【题型】证明题　【知识点】解析几何　【难度】medium
已知双曲线 $C: \frac{x^2}{a^2} - \frac{y^2}{b^2} = 1 \ (a > 0, b > 0)$ 的焦距为 $2\sqrt{5}$，曲线 $C$ 的一条渐近线与直线 $l: y = -\frac{1}{2}x + 1$ 垂直. \\
(1) 求曲线 $C$ 的方程; \\
(2) 数列 $\{a_n\}, \{b_n\}$ 是正项数列，且数列 $\{b_n\}$ 是公差为 4 的等差数列，点 $P_n(a_n, b_n) \ (n \in \mathbb{N}^*)$ 在曲线 $C$ 上，求证：$0 < a_{n+1} - a_n < 2$; \\
(3) 过点 $M(1,1)$ 的直线 $l$ 交曲线 $C$ 的右支于 $A, B$ 两点，在线段 $AB$ 上取异于 $A, B$ 的点 $R$，且满足 $\frac{|MA|}{|MB|} = \frac{|AR|}{|BR|}$，证明点 $R$ 在定直线上.
【解答】
【答案】 (1) $x^2 - \frac{y^2}{4} = 1$; \\
(2) 证明见解析; \\
(3) 证明见解析.

【知识点】 求双曲线的焦距、根据双曲线的渐近线求标准方程、双曲线中的动点在定直线点问题、根据韦达定理求参数

【分析】 (1) 由垂直得渐近线的斜率，由焦距及渐近线斜率列方程组求得 $a, b$ 得双曲线方程; \\
(2) 点 $P_n, P_{n+1}$ 的坐标代入双曲线方程后相减结合 $b_{n+1} - b_n = 4$，得 $a_{n+1} - a_n = \frac{b_{n+1} + b_n}{a_{n+1} + a_n} > 0$，再利用 $P_n, P_{n+1}$ 的中点与原点连线斜率得证; \\
(3) 设直线 $l$ 的方程为 $y - 1 = k(x - 1)$，$A(x_1, y_1), B(x_2, y_2), R(x, y)$，且 $1 < x_1 < x < x_2$，直线方程与双曲线方程联立消元应用韦达定理得 $x_1 + x_2, x_1x_2$，然后把 $\frac{|MA|}{|MB|} = \frac{|AR|}{|BR|}$ 用坐标表示，并整理再代入韦达定理的结论得出 $k = \frac{4x - 5}{x - 1}$，然后代入所设直线方程可得结论.

【详解】 (1) 由已知 $2c = 2\sqrt{5}$，则 $c = \sqrt{5}$，所以 $a^2 + b^2 = c^2 = 5$， \\
一条渐近线与直线 $l: y = -\frac{1}{2}x + 1$ 垂直，则渐近线的斜率为 2，所以 $\frac{b}{a} = 2$， \\
由 $\begin{cases} \frac{b}{a} = 2 \\ a^2 + b^2 = 5 \end{cases}$，解得 $\begin{cases} a = 1 \\ b = 2 \end{cases}$ （负值舍去）， \\
所以曲线 $C$ 方程为 $x^2 - \frac{y^2}{4} = 1$; \\
(2) 由题意点 $P_n(a_n, b_n), P_{n+1}(a_{n+1}, b_{n+1})$ 都在第一象限， \\
$\begin{cases} 4a_{n+1}^2 - b_{n+1}^2 = 4 \\ 4a_n^2 - b_n^2 = 4 \end{cases}$，作差整理得 $a_{n+1} - a_n = \frac{(b_{n+1} - b_n)(b_{n+1} + b_n)}{4(a_{n+1} + a_n)}$， \\
而 $b_{n+1} - b_n = 4$，所以 $a_{n+1} - a_n = \frac{b_{n+1} + b_n}{a_{n+1} + a_n} > 0$， \\
设 $P_nP_{n+1}$ 的中点为 $Q_n$，所以 $a_{n+1} - a_n = k_{OQ_n}$， \\
而双曲线 $C$ 的渐近线为 $y = \pm 2x$，所以 $k_{OQ_n} \in (0, 2)$， \\
所以 $0 < a_{n+1} - a_n < 2$; \\
(3) 由题意直线 $l$ 的斜率存在，设直线 $l$ 的方程为 $y - 1 = k(x - 1)$，$A(x_1, y_1), B(x_2, y_2), R(x, y)$，且 $1 < x_1 < x < x_2$， \\
由 $\begin{cases} y - 1 = k(x - 1) \\ x^2 - \frac{y^2}{4} = 1 \end{cases}$，得 $(4 - k^2)x^2 + (2k^2 - 2k)x - (k^2 - 2k + 5) = 0$， \\
由 $\Delta > 0$，所以 $x_1 + x_2 = \frac{2k^2 - 2k}{k^2 - 4}, x_1x_2 = \frac{k^2 - 2k + 5}{k^2 - 4}$， \\
又 $|MA| = \sqrt{1 + k^2}|x_1 - 1| = \sqrt{1 + k^2}(x_1 - 1)$，同理 $|RB| = \sqrt{1 + k^2}(x_2 - x)$，$|AR| = \sqrt{1 + k^2}(x - x_1)$，$|MB| = \sqrt{1 + k^2}(x_2 - 1)$， \\
由 $\frac{|MA|}{|MB|} = \frac{|AR|}{|BR|}$ 得 $\frac{x_1 - 1}{x_2 - 1} = \frac{x - x_1}{x_2 - x}$，化简得 $2x_1x_2 - (x_1 + x_2) = (x_1 + x_2 - 2)x$， \\
所以 $2 \times \frac{k^2 - 2k + 5}{k^2 - 4} - \frac{2k^2 - 2k}{k^2 - 4} = (\frac{2k^2 - 2k}{k^2 - 4} - 2)x$，整理得 $k = \frac{4x - 5}{x - 1}$， \\
代入 $y - 1 = k(x - 1)$ 并化简得 $4x - y - 4 = 0$， \\
所以点 $R$ 在直线 $4x - y - 4 = 0$ 上.

[点睛] 方法点睛：解决直线与双曲线的综合问题时，要注意： \\
(1) 注意观察应用题设中的每一个条件，明确确定直线、双曲线的条件; \\
(2) 强化有关直线与双曲线方程联立得出一元二次方程的运算能力，重视根与系数之间的关系、弦长、斜率、三角形面积等问题.

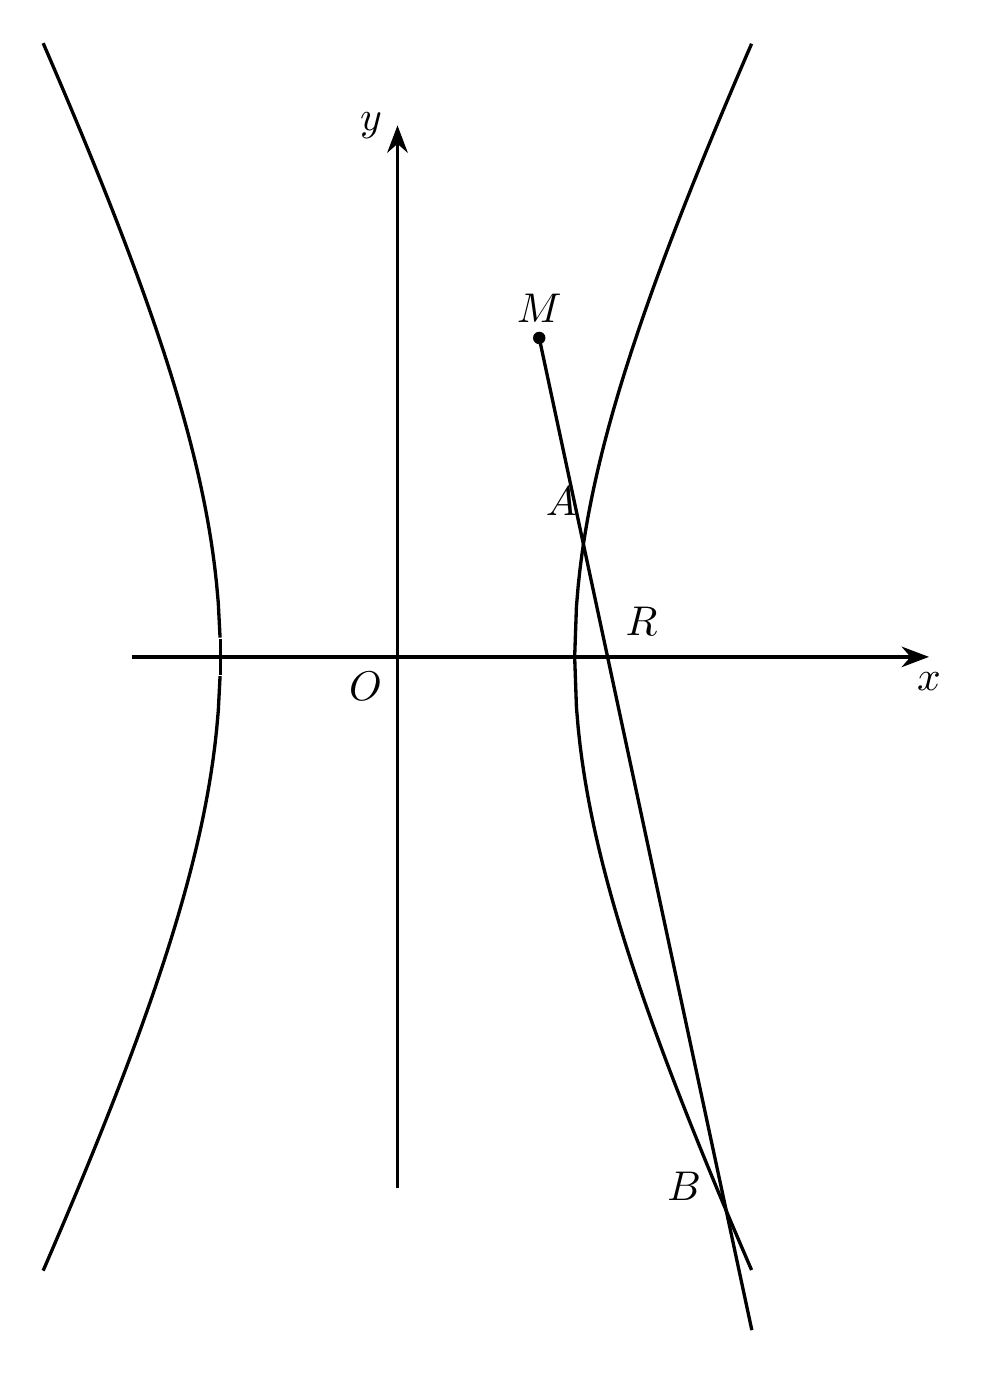